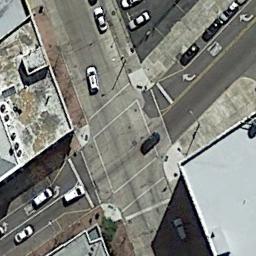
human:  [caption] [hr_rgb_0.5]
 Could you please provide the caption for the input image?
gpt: A tilted intersection with normal traffic is between some buildings .

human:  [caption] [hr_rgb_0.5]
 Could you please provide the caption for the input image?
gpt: There are several cars at the intersection .

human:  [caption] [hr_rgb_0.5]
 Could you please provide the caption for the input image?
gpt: There are several vehicles on the slanted intersection of the intersection, And there are many buildings around the intersection .

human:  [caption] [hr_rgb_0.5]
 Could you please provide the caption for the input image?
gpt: There are some cars at the intersection .

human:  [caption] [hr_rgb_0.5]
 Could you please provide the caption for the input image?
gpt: There are some buildings beside the intersection .